Question: I am looking for sources to make css captcha images (letters with white noise).
I am going to make something like this:

Do you have any sources / tutorials which I can use ?
Thank you for your answers or ideas
My ideas:
1. Make gifs of letters
2. make css box with white noise filter ...
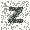
Answer: I found nice tutorial how to make moving noise background
here is a tutorial
<URL>